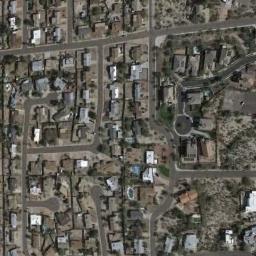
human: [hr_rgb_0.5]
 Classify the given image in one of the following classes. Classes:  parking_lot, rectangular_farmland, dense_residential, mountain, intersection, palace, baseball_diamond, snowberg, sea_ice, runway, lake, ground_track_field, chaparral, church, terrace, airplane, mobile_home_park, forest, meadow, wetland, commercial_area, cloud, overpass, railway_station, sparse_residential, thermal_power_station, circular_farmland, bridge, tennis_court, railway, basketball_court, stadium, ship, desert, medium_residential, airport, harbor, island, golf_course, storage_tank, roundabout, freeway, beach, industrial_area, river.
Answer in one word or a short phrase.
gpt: dense_residential